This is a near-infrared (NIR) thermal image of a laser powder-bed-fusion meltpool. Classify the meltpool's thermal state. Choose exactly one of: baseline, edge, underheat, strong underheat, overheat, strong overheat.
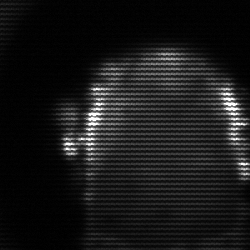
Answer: baseline